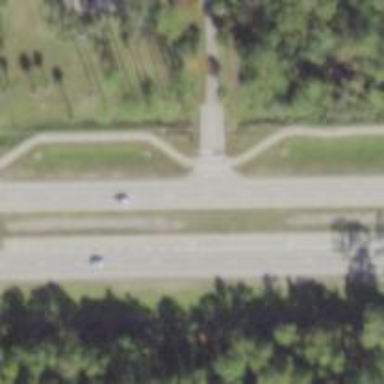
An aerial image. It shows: Asphalt path with uncontrolled crossing.